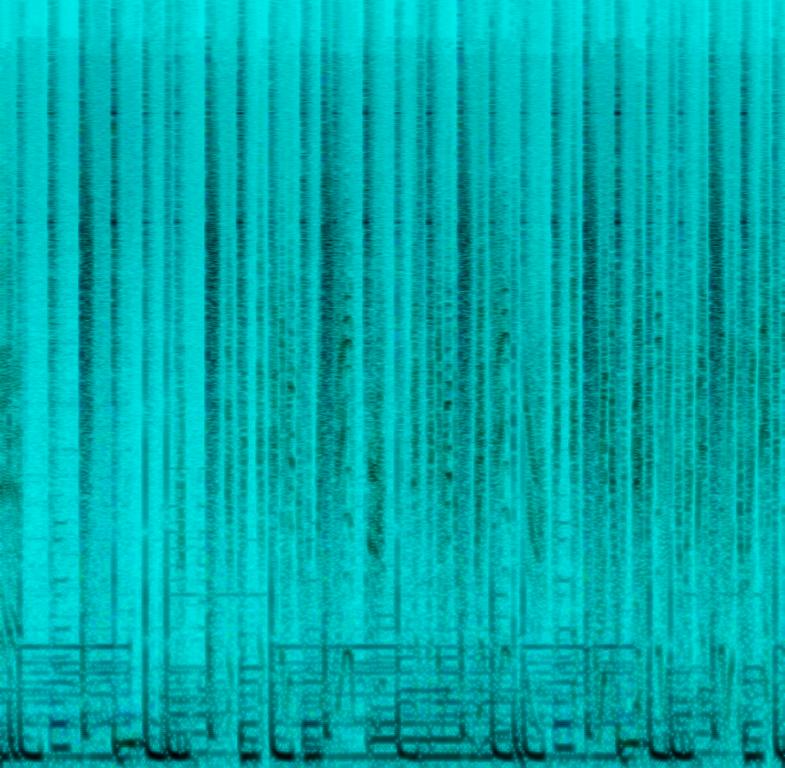
Someone is scratching over a hip hop backing-track containing digital drums, a subby bassline and some pad sounds samples playing a melody. A male voice sample is shouting something. This song may be playing at home practicing scratching.